Question: I'm using Relay Modern in my app and have successfully integrated subscriptions using the <URL> function. All works well and the 'updater' function that I use to update the cache gets called correctly with the proper subscription payload.
The subscription is used to add a new item to a list of 'Link' elements. Here's what the subscription looks like:
### NewLinkSubscription.js
'''
const newLinkSubscription = graphql'
subscription NewLinkSubscription {
Link {
mutation
node {
id
description
url
createdAt
postedBy {
id
name
}
}
}
}
'
export default (updater, onError) => {
const subscriptionConfig = {
subscription: newLinkSubscription,
variables: {},
updater,
onError
}
requestSubscription(
environment,
subscriptionConfig
)
}
'''
I then have a 'LinkList' component that's rendering all the 'Link' elements. In 'componentDidMount' of that component, I initiate the 'NewLinkSubscription':
### LinkList.js
'''
class LinkList extends Component {
componentDidMount() {
NewLinkSubscription(
proxyStore => {
const createLinkField = proxyStore.getRootField('Link')
const newLink = createLinkField.getLinkedRecord('node')
const viewerProxy = proxyStore.get(this.props.viewer.id)
const connection = ConnectionHandler.getConnection(viewerProxy, 'LinkList_allLinks')
if (connection) {
ConnectionHandler.insertEdgeAfter(connection, newLink)
}
},
error => console.log('An error occured:', error),
)
}
render() {
console.log('LinkList - render ', this.props.viewer.allLinks.edges)
return (
<div>
{this.props.viewer.allLinks.edges.map(({node}) =>
{
console.log('render node: ', node)
return <Link key={node.id} link={node} viewer={this.props.viewer} />
}
)}
</div>
)
}
}
export default createFragmentContainer(LinkList, graphql'
fragment LinkList_viewer on Viewer {
id
...Link_viewer
allLinks(last: 100, orderBy: createdAt_DESC) @connection(key: "LinkList_allLinks", filters: []) {
edges {
node {
...Link_link
}
}
}
}
')
'''
Now, here's what's happening when a subscription with a new 'Link' comes in. The 'updater' is called correctly and it seems like the new node gets inserted into the connection correctly (at least 'ConnectionHandler.insertEdgeAfter(connection, newLink)' is called).
This triggers a rerender of the component. When I debug 'render' to inspect the data ('props.viewer.allLinks.edges'), I can see that a new node indeed was added to the connection - so the list actually does contain one more item now! However, the problem is that this new node is actually 'undefined' which causes the app to crash!

Does anyone spot what I'm missing here?
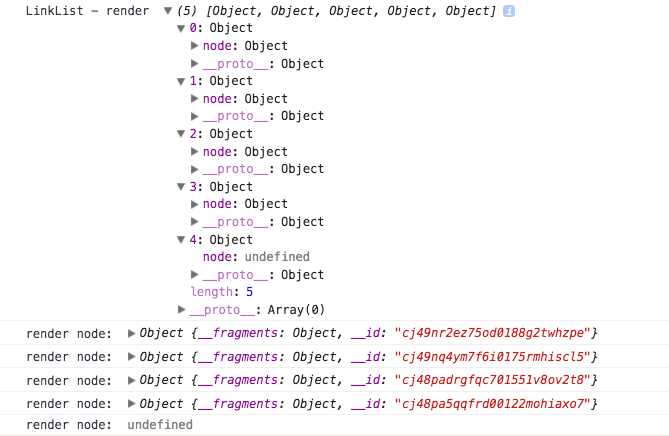
Answer: I was able to make it work, this is how I implemented the 'updater' now:
'''
NewLinkSubscription(
proxyStore => {
const linkField = proxyStore.getRootField('Link')
const newLink = linkField.getLinkedRecord('node')
const viewerProxy = proxyStore.get(this.props.viewer.id)
const connection = ConnectionHandler.getConnection(viewerProxy, 'LinkList_allLinks', {
last: 100,
orderBy: 'createdAt_DESC'
})
if (connection) {
const edge = ConnectionHandler.createEdge(proxyStore, connection, newLink, 'allLinks')
ConnectionHandler.insertEdgeBefore(connection, edge)
}
},
error => console.log('An error occurred:', error),
)
'''